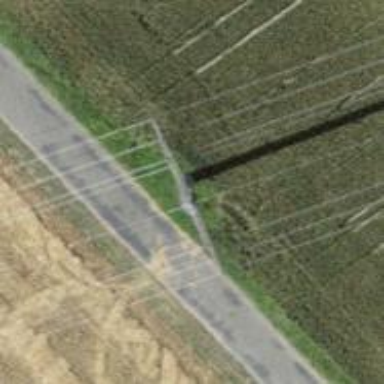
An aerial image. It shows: Concrete power pole.